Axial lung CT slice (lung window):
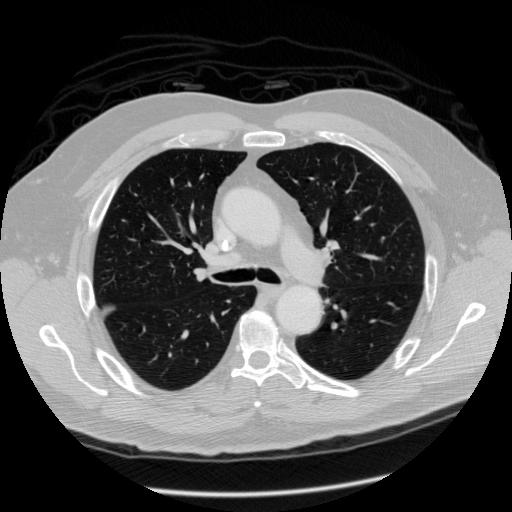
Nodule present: no